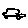
Label: car